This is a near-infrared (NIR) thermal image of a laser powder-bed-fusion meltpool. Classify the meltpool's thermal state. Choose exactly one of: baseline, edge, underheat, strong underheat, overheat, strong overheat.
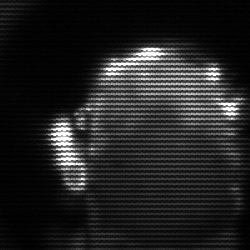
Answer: baseline